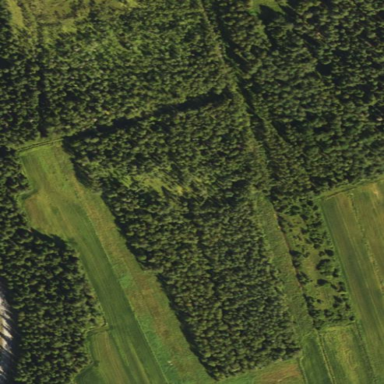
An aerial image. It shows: Forest with mixed types of leaves.